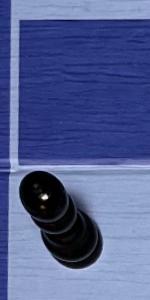
Label: Pawn_Black